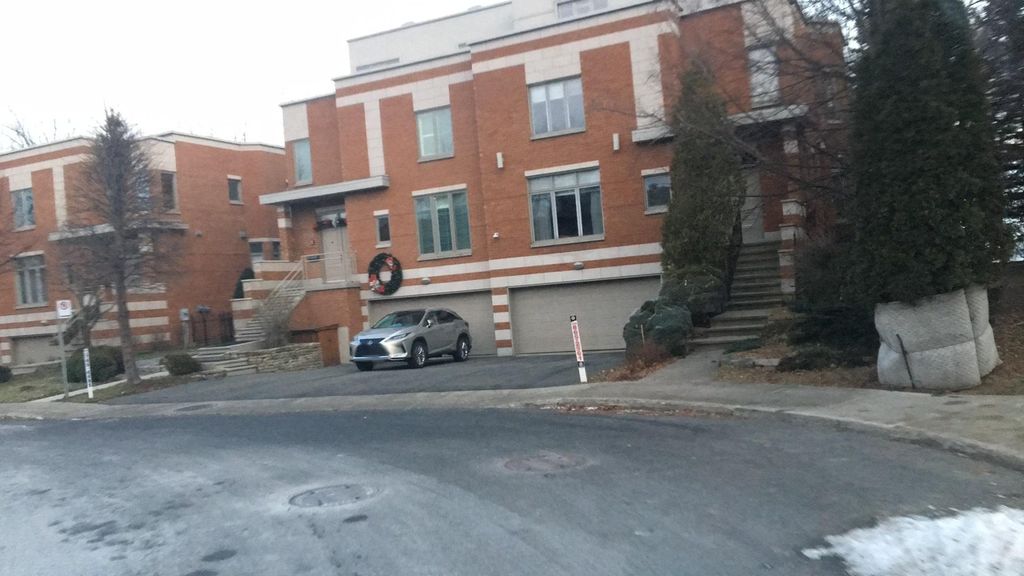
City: montreal